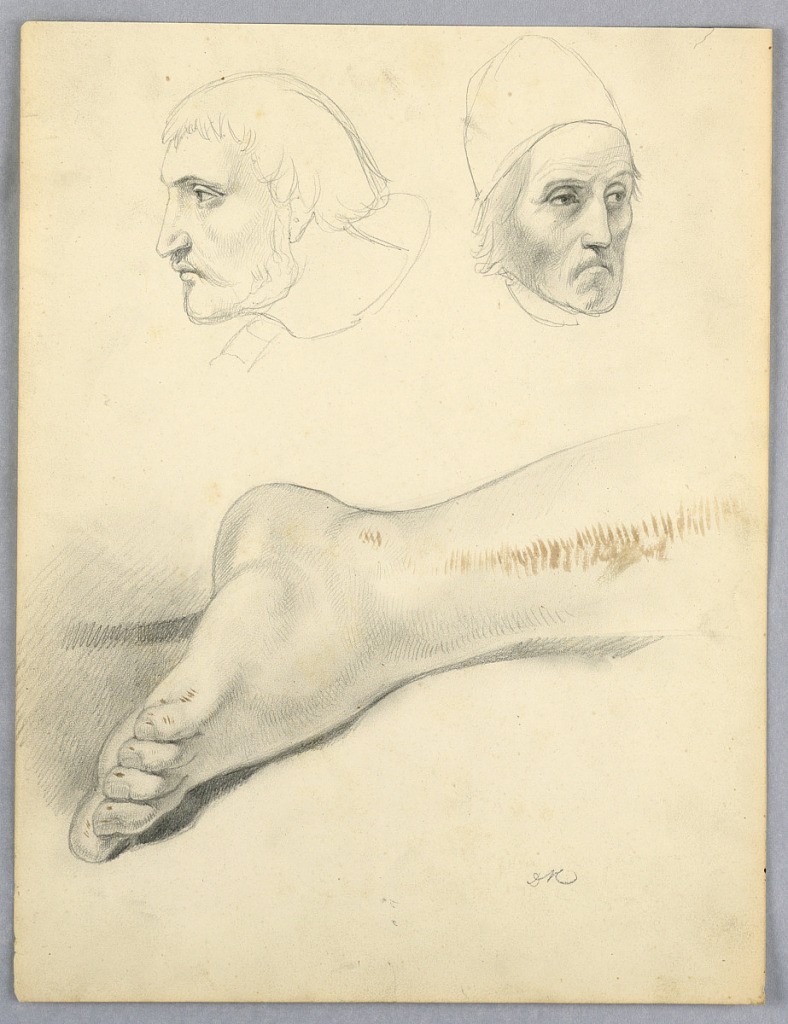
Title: Studies of a Right Foot, Two Heads
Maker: Daniel Huntington, American, 1816–1906
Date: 1852
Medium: Graphite, brush and brown wash on off-white wove paper
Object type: Drawing
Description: Two heads of men, the left one in left profile. Ankle and foot of reclining or kneeling person, below. Verso: Elderly man in a robe, facing slight right. He has a beard. The body lightly sketched.